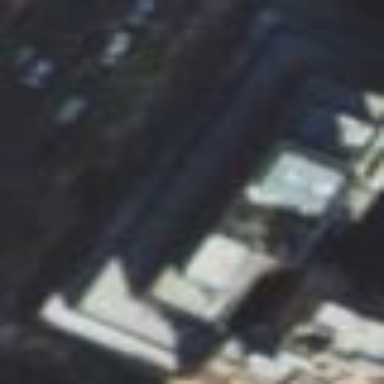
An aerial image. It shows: Building with flat concrete roof.